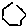
Label: hexagon